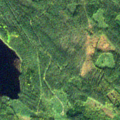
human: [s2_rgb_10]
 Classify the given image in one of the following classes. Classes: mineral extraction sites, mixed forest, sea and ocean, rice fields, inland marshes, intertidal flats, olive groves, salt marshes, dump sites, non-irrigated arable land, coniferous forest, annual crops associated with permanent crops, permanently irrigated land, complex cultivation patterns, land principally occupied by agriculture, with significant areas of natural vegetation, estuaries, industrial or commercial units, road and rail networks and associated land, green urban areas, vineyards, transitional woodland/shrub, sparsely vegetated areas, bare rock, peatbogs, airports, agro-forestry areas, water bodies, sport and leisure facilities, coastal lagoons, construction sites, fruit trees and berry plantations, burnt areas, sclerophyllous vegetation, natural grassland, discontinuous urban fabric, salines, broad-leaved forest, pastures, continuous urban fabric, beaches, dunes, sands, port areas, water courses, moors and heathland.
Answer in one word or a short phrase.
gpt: coniferous forest, mixed forest, water bodies